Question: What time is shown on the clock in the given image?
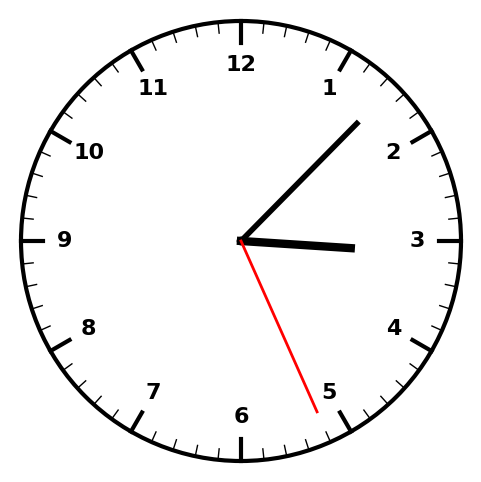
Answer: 03:07:26